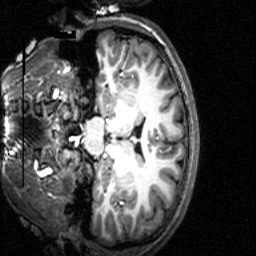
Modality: T1w
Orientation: coronal
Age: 24
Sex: female